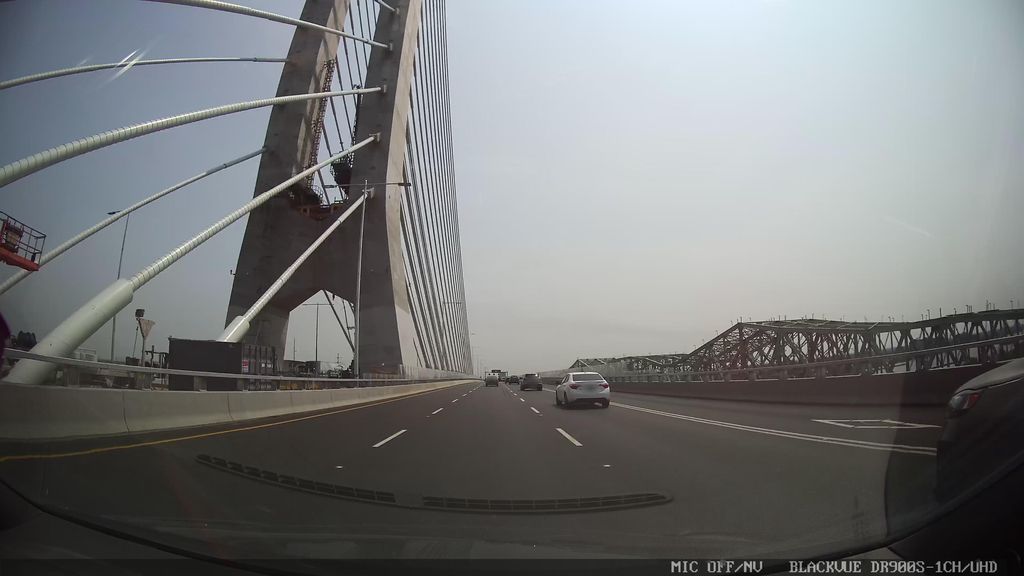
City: montreal